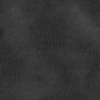
Label: not_dusty